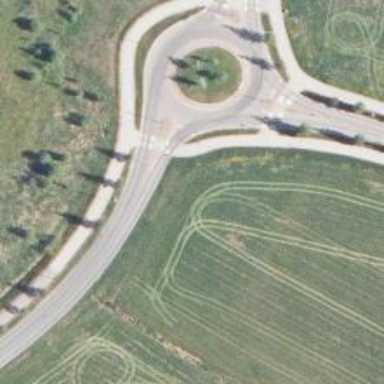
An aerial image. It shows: Uncontrolled crossing on the road.